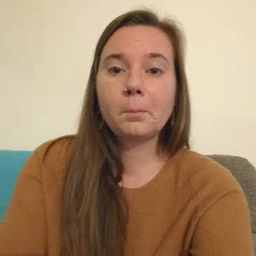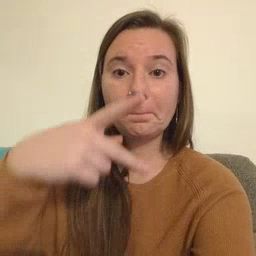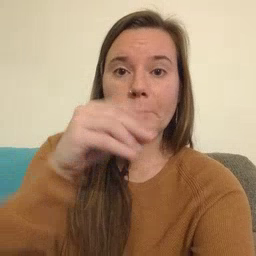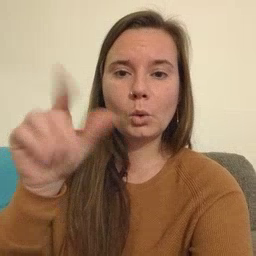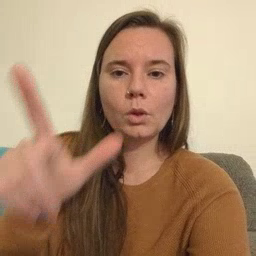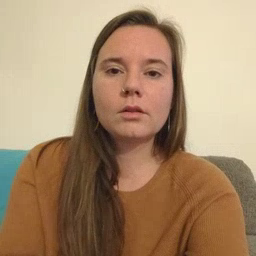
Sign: pool